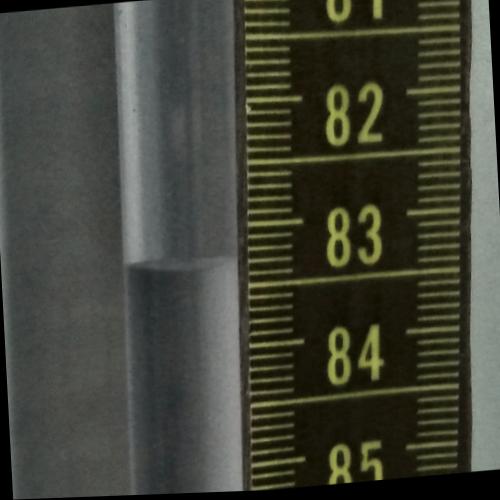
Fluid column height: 83.3 cm